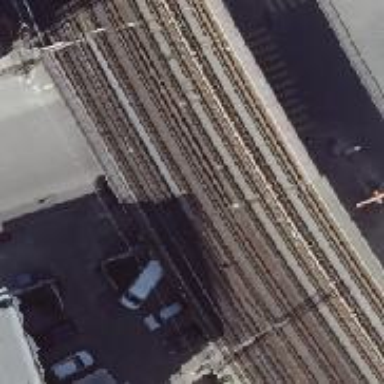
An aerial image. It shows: Bridge for electrified railway with contact line. The railway has ballastless track.